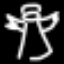
Label: angel